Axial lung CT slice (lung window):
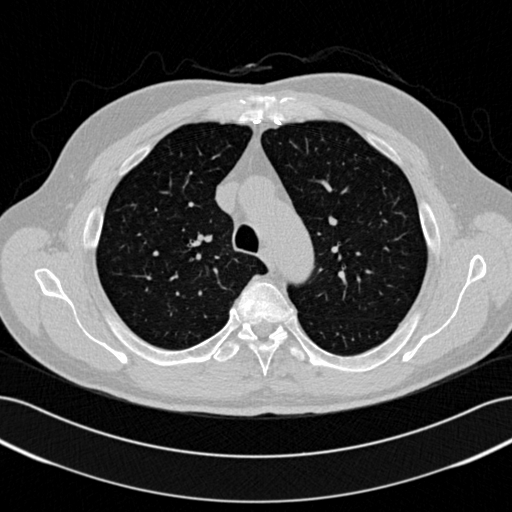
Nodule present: no